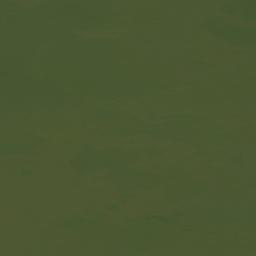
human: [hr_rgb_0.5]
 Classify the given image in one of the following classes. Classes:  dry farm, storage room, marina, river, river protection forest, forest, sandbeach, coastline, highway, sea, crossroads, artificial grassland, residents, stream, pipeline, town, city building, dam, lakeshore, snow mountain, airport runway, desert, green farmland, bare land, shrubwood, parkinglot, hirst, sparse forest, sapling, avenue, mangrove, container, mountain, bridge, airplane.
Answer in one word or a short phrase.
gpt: sea